Interaction volume radius: 10 \u00c5
Interaction volume height: 25 \u00c5
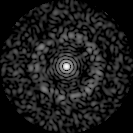
Disorder parameter: 0.8384